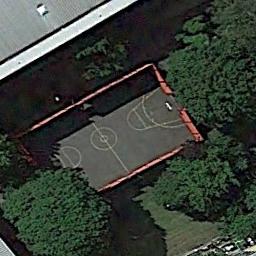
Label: basketball_court